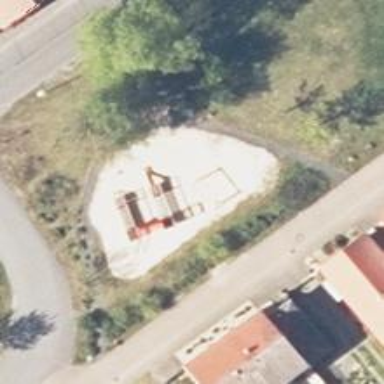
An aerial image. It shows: Playground area for leisure activities on the land.